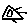
Label: triangle